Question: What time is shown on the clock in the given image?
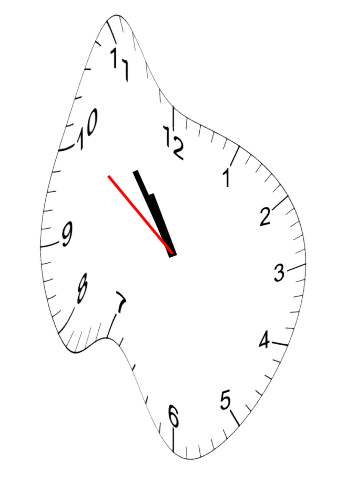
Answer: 10:53:51